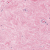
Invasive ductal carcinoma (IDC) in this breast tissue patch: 0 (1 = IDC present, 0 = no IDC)